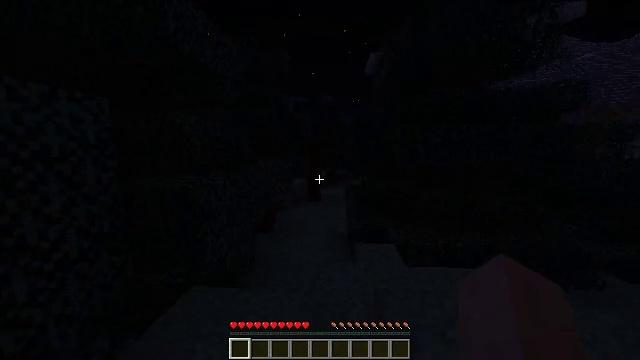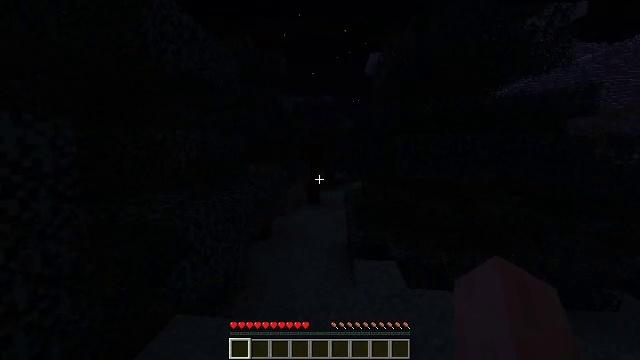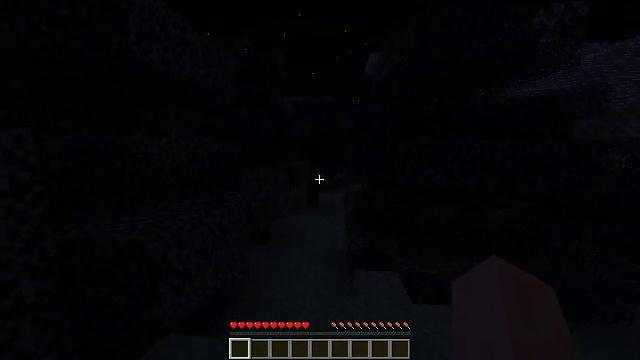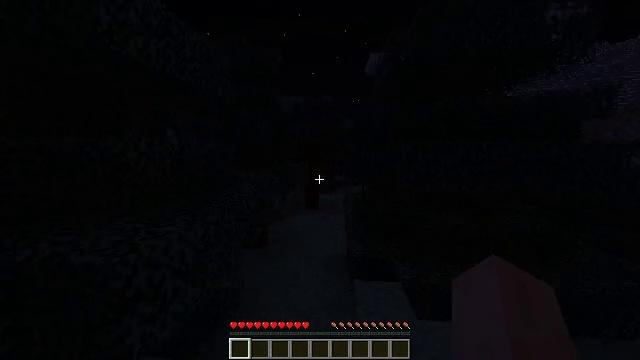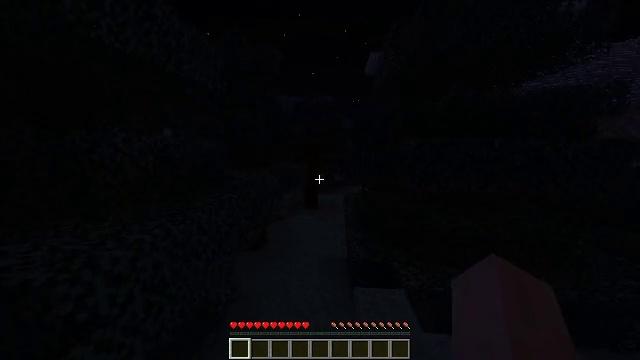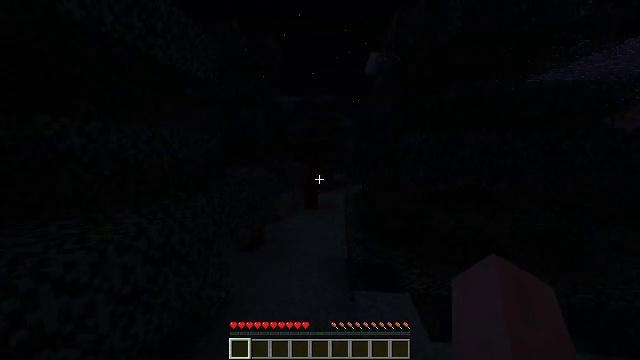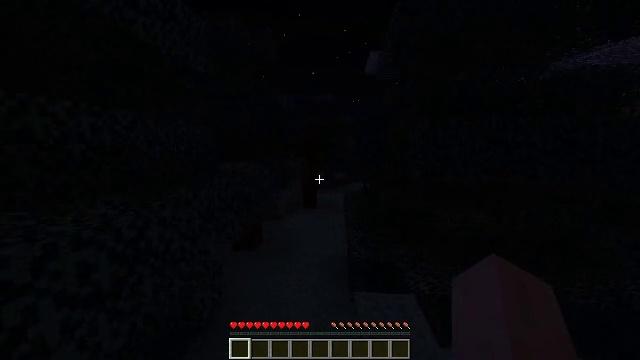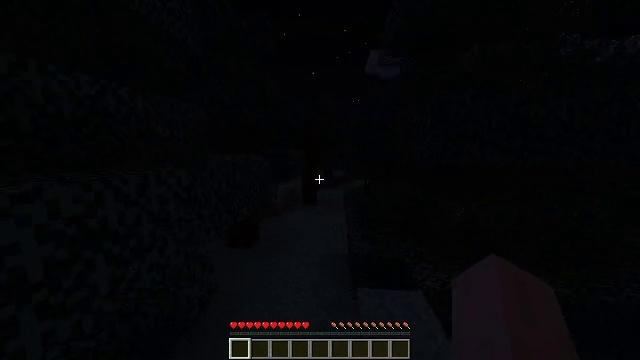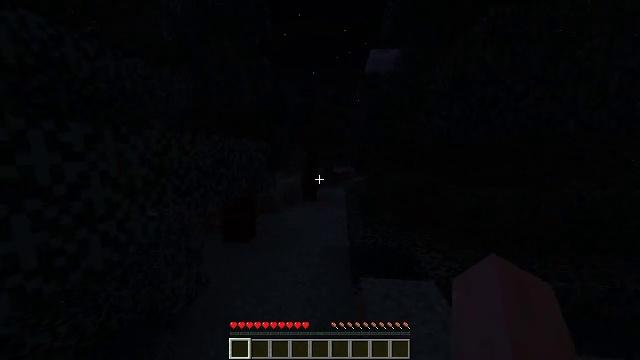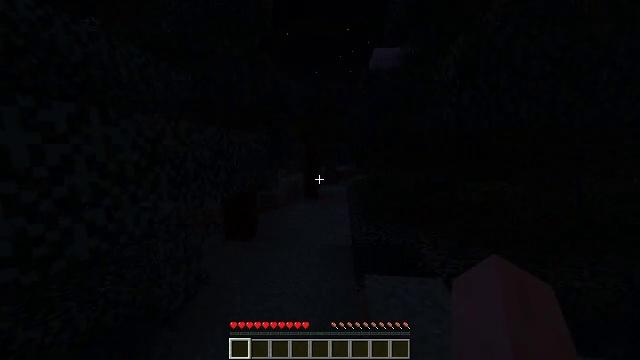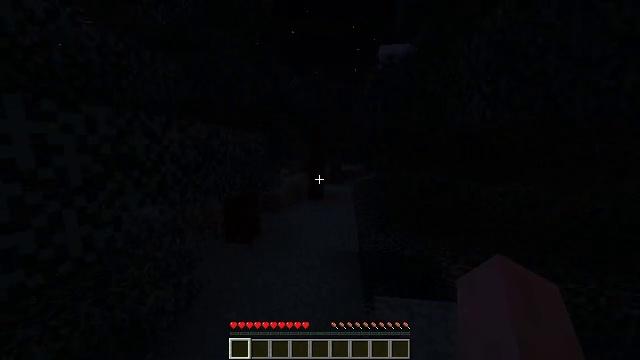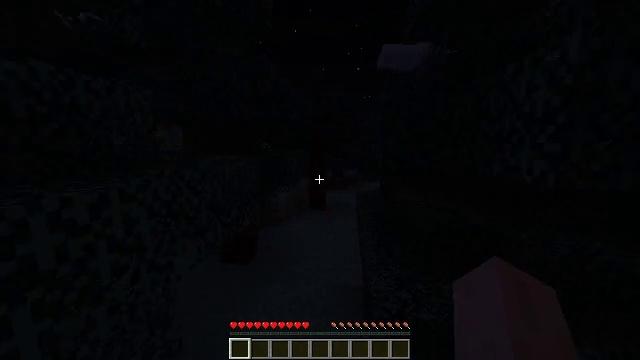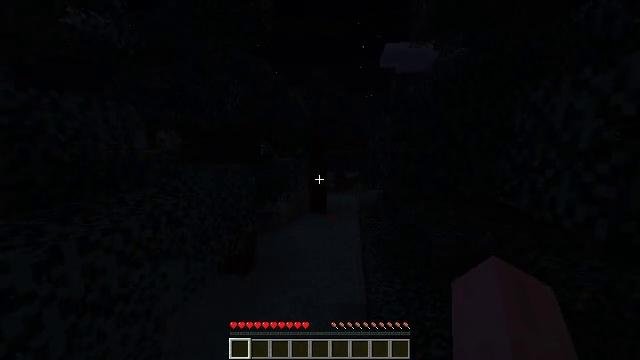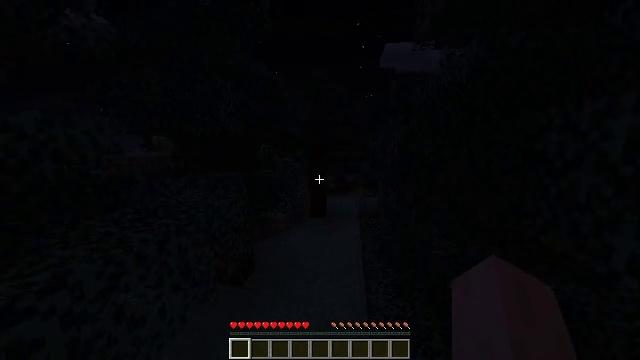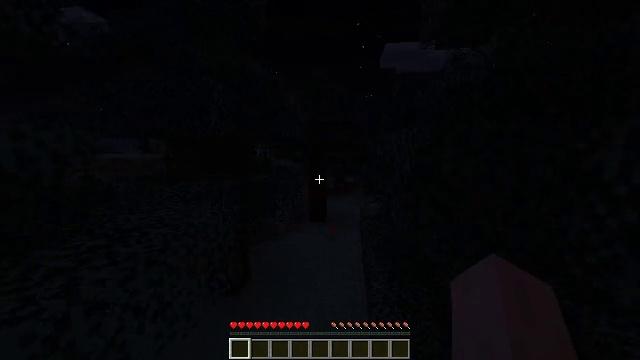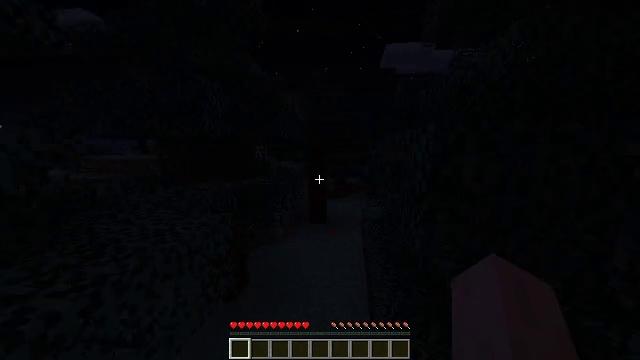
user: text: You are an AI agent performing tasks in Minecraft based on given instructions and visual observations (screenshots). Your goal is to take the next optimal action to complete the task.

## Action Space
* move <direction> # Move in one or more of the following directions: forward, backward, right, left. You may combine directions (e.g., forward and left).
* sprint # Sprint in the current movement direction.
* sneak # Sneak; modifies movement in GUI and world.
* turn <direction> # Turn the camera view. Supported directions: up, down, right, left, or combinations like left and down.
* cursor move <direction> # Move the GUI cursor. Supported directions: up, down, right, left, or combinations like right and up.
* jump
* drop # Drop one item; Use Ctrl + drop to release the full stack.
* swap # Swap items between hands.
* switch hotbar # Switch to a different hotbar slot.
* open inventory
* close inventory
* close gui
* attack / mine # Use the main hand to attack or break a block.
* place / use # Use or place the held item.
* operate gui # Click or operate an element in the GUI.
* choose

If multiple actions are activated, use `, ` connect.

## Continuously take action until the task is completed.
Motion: motion action
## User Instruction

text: Collect red mushroom blocks for building.
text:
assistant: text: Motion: move forward, sprint, jump
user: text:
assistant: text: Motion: move forward, sprint, jump
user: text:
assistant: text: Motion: move forward, sprint, jump
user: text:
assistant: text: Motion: move forward, sprint, jump
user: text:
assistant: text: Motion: move forward, sprint, jump
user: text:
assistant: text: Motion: move forward, sprint, jump
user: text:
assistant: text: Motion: move forward, sprint, jump
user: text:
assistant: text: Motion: move forward, sprint, jump
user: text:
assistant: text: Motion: move forward, sprint, jump
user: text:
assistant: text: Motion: move forward, sprint, turn left, jump
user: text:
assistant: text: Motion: move forward, sprint, jump
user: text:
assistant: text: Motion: move forward, sprint, jump
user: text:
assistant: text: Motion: move forward, sprint, jump
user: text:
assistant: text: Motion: move forward, sprint, jump
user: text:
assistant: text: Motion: move forward, sprint, jump
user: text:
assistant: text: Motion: move forward, sprint, jump
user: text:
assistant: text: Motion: move forward, sprint, turn right, jump
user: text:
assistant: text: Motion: move forward, sprint, turn right
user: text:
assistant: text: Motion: move forward, sprint, turn right
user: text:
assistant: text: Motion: move forward, sprint, turn right and up
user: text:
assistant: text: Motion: move forward, sprint, turn right
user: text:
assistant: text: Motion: move forward, sprint, turn up
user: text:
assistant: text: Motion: move forward, sprint, turn up
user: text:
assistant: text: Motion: move forward, sprint
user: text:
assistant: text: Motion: move forward, sprint
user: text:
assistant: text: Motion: move forward, sprint
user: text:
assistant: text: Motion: move forward, sprint
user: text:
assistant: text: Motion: move forward, sprint, turn up
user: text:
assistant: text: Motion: move forward, sprint, turn up
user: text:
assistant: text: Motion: move forward, sprint